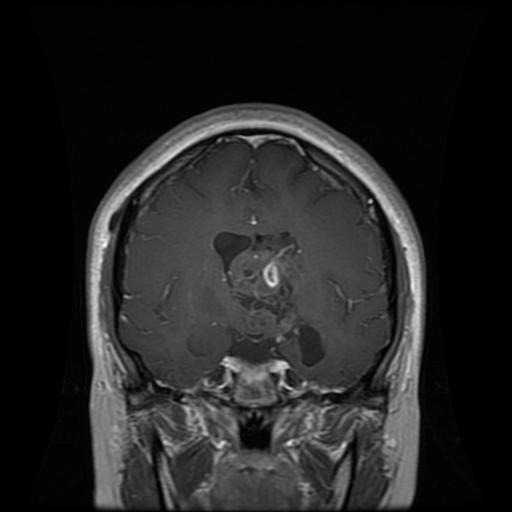
Label: glioma